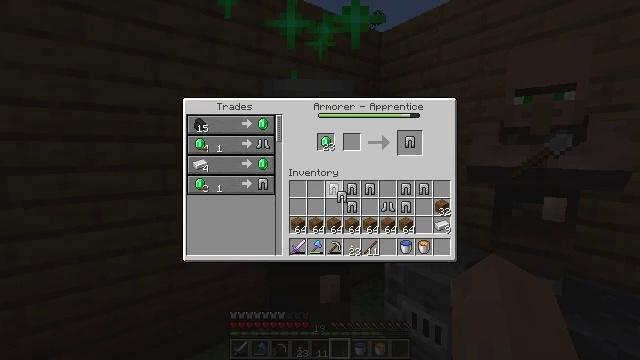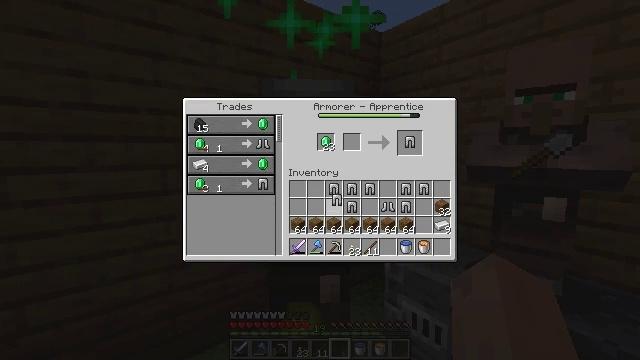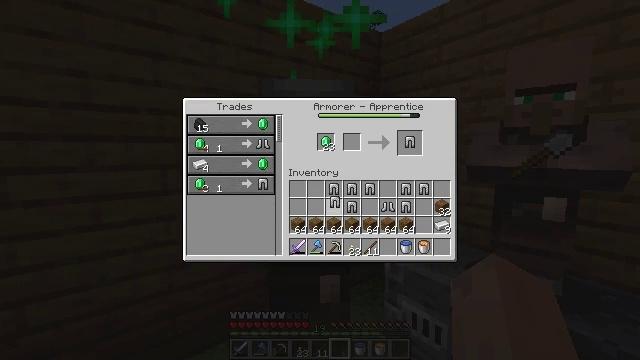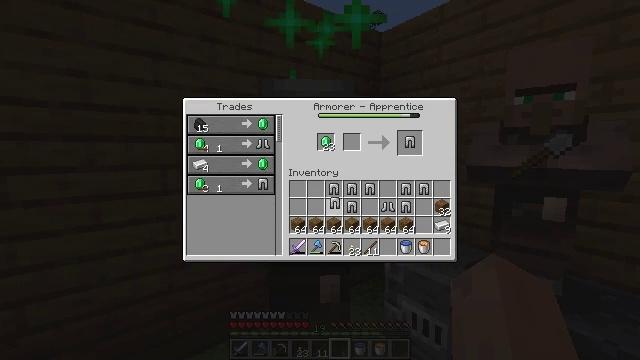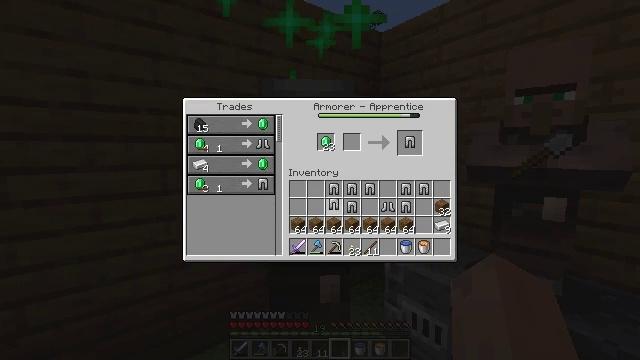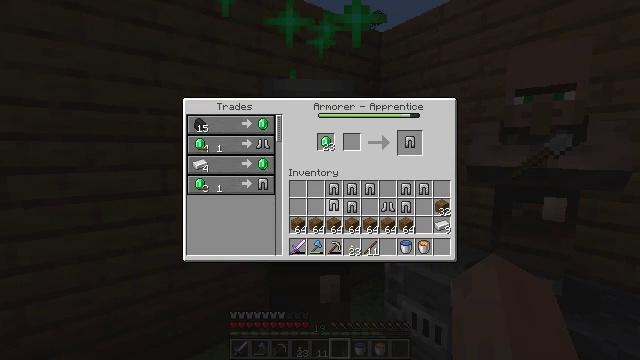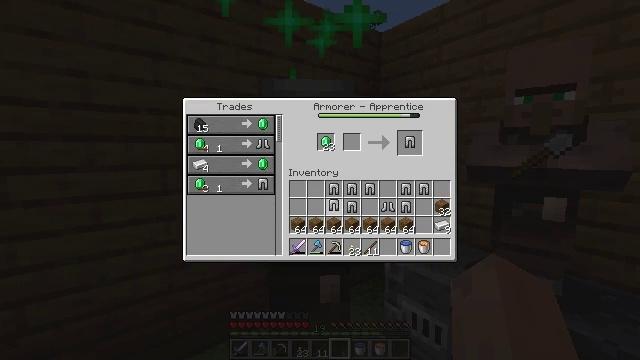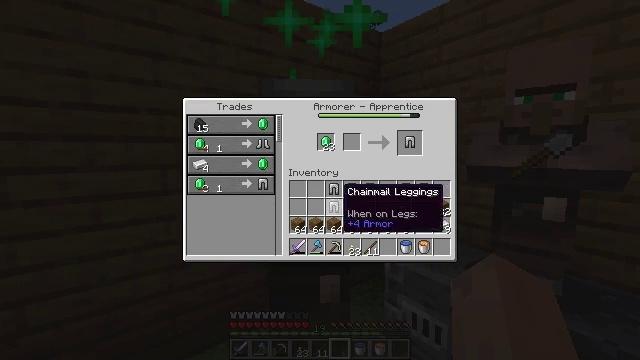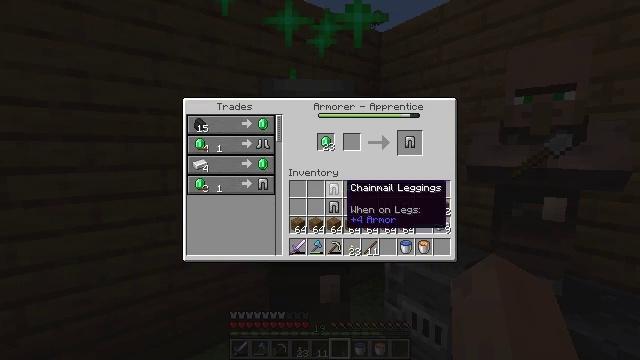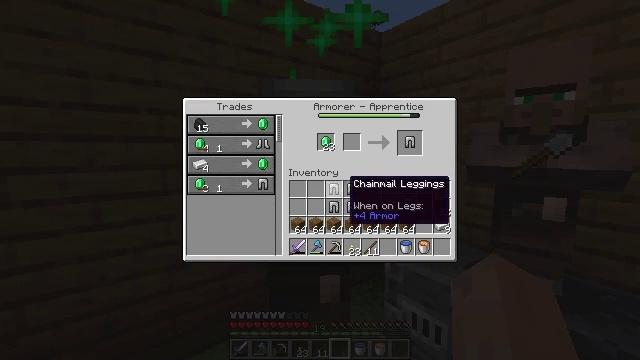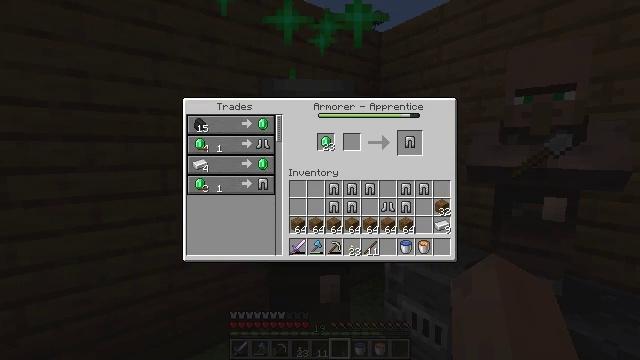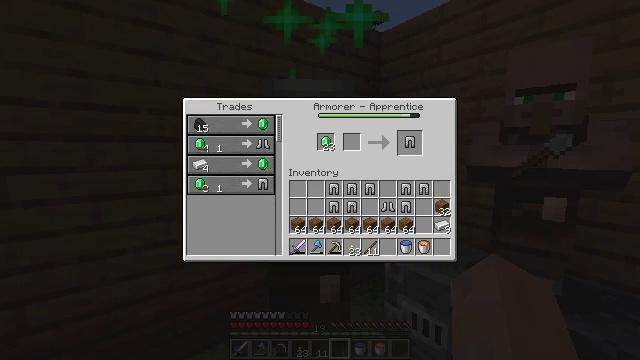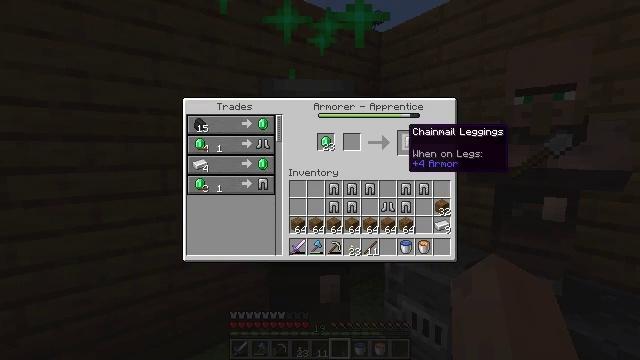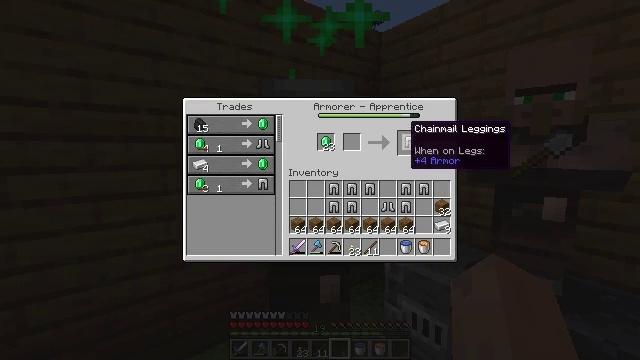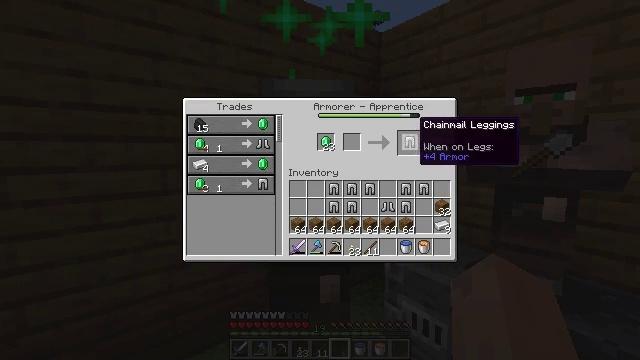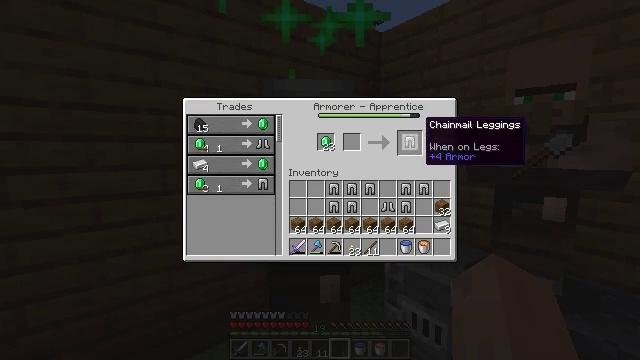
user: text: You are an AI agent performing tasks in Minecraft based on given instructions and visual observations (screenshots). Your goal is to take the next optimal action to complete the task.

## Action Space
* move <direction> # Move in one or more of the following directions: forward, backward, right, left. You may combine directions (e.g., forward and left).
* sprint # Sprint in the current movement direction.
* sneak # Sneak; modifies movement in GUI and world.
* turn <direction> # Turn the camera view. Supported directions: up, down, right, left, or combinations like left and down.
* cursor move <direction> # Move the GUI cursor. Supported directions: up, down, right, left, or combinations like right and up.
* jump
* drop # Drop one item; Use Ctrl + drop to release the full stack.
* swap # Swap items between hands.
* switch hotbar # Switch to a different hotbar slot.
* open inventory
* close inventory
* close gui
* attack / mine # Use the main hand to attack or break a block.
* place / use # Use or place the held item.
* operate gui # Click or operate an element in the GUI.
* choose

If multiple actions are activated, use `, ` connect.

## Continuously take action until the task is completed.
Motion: motion action
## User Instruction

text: Open the crafting table and craft chainmail leggings.
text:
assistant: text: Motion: no_op
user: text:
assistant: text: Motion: no_op
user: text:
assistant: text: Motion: no_op
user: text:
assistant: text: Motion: no_op
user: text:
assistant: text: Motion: operate gui
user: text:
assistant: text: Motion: operate gui
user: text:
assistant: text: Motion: no_op
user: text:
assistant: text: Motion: no_op
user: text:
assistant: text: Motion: no_op
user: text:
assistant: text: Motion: cursor move right and up
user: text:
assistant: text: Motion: cursor move right and up
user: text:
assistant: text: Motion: cursor move right and up
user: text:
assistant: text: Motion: no_op
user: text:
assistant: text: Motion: cursor move right
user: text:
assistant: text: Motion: no_op
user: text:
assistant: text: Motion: operate gui
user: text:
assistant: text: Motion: operate gui
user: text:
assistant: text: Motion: no_op
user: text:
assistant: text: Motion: no_op
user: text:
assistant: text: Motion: no_op
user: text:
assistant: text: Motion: no_op
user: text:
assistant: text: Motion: no_op
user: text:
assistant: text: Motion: operate gui
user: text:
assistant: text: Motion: operate gui
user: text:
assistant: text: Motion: cursor move left and down
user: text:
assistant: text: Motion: cursor move left and down
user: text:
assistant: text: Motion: cursor move down
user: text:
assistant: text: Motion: no_op
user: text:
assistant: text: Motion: no_op
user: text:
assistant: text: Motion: no_op